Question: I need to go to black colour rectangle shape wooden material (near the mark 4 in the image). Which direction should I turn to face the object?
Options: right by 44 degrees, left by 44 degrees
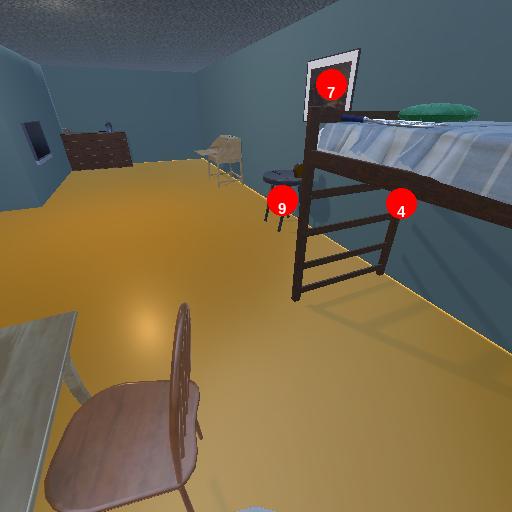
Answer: right by 44 degrees